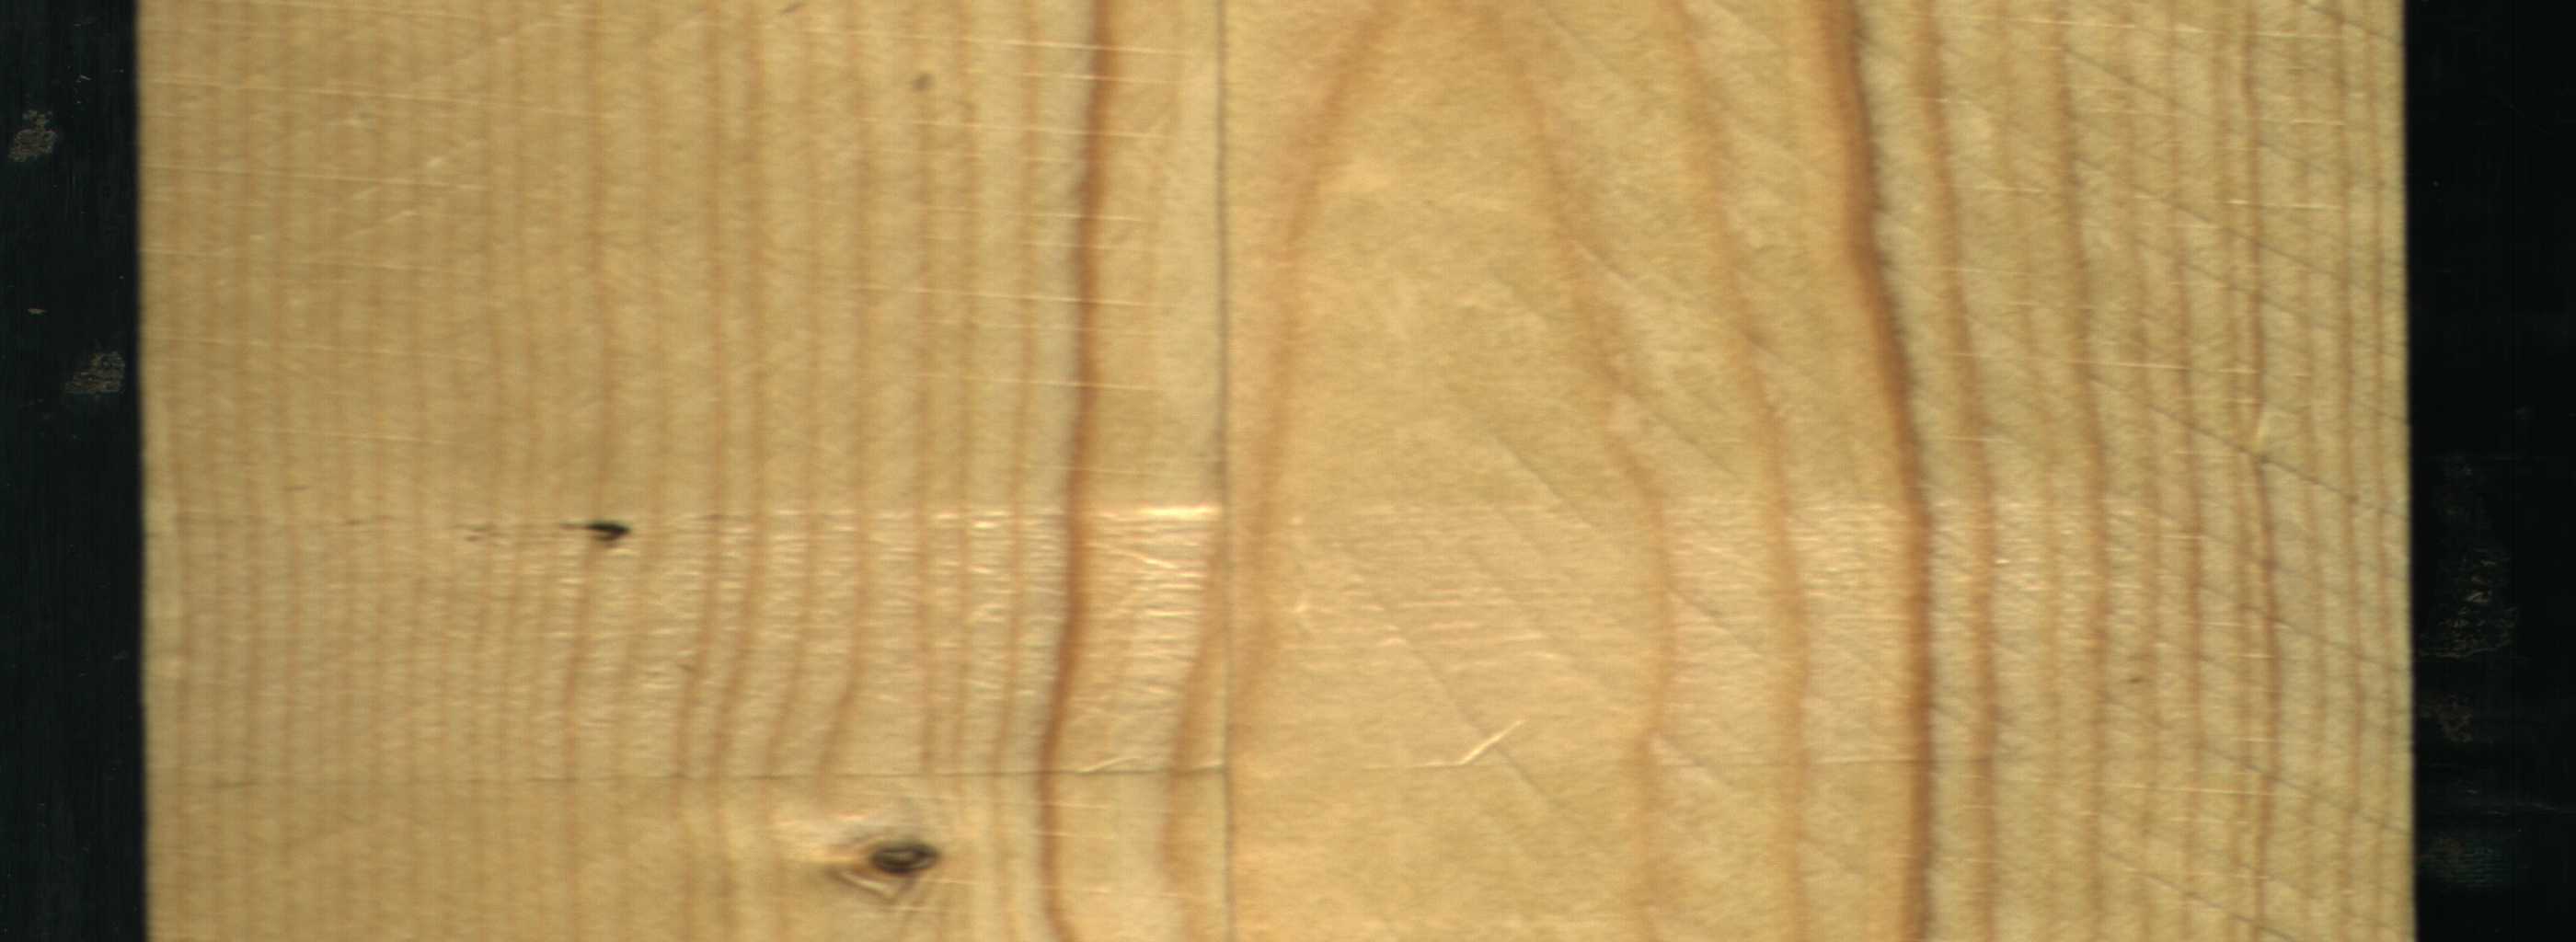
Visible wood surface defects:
Live_Knot